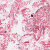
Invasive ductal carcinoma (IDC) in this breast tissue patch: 0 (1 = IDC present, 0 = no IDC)